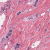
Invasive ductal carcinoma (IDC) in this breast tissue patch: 1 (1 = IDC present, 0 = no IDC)